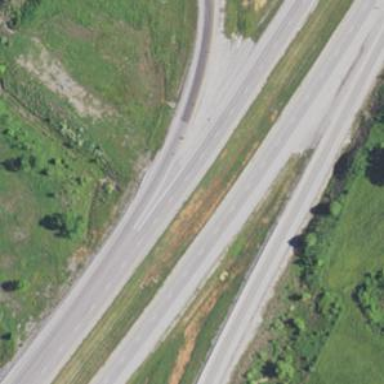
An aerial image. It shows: Asphalt motorway.